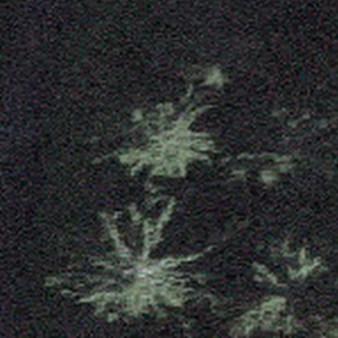
Label: other